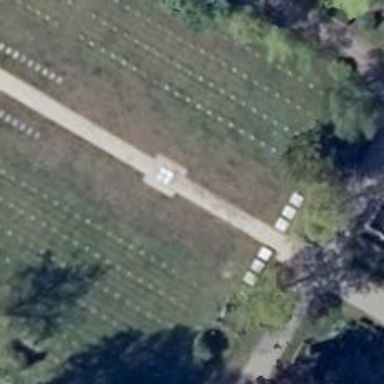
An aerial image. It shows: Memorial site with historic significance.